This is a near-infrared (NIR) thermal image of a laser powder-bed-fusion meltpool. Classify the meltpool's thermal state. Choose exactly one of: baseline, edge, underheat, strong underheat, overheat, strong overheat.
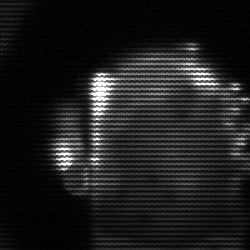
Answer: baseline